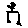
Label: bird